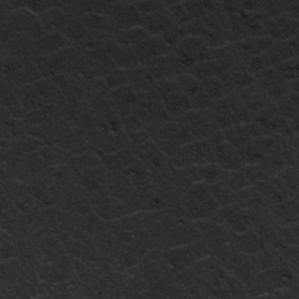
Label: frost